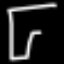
Label: pants